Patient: sex M, age 77
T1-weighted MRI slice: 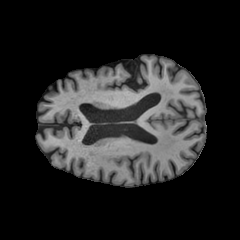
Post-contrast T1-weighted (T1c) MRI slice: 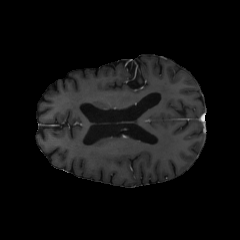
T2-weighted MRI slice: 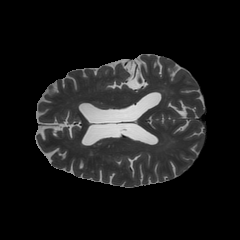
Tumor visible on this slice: no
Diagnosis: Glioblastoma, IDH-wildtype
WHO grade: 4